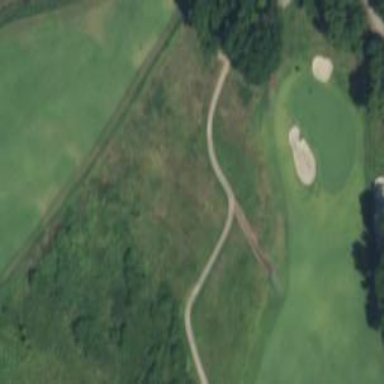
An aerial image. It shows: Path used for both walking and golf.